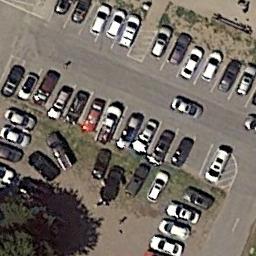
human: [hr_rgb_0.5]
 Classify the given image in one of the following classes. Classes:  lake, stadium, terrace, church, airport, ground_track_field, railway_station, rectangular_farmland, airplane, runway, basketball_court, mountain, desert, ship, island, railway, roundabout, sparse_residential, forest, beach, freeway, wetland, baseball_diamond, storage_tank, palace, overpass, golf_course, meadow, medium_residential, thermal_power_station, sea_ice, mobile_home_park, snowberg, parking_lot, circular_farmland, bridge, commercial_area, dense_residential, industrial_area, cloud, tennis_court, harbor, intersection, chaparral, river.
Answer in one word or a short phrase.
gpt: parking_lot